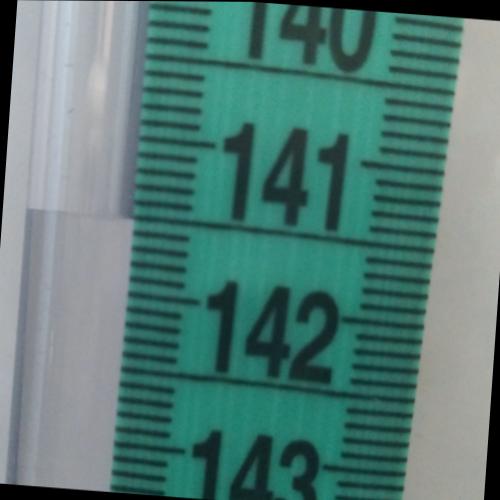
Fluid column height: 141.5 cm